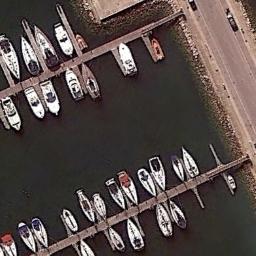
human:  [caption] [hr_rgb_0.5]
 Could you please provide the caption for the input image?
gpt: Many ships are in the harbor .

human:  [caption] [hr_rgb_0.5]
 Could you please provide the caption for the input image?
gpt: There are several ships in motion in the harbor .

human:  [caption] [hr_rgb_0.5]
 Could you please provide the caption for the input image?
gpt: The harbor has lots of neatly docked boats and the color of the waters is green .

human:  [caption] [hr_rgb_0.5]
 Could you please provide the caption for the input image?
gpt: Some yachts are neatly arranged on the sea next to the harbor next to the road .

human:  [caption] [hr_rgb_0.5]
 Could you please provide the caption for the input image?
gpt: There are some ships at the harbor beside a road .